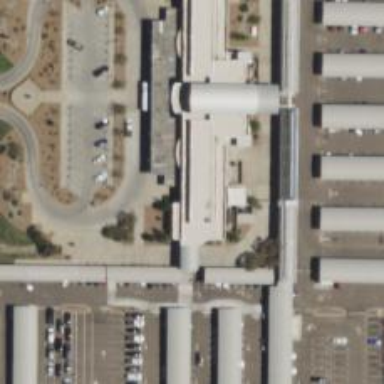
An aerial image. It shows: Car rental facility.